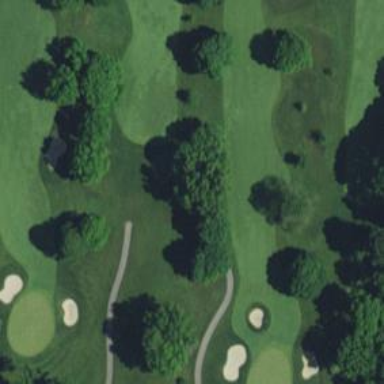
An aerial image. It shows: View of golf hole.